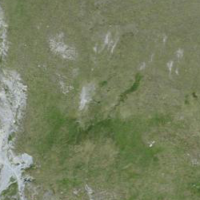
EUNIS habitat code: 26
Species observed at this site:
Parnassia palustris
Gentiana clusii
Hieracium villosum
Pinguicula alpina
Dactylorhiza viridis
Anthyllis vulneraria
Rhinanthus glacialis
Botrychium lunaria
Saxifraga moschata
Selaginella selaginoides
Arianta arbustorum
Zootoca vivipara
Viola calcarata
Gentiana verna
Saxifraga caesia
Saxifraga aizoides
Carex firma